Question: In this code snippet, 'SqlTypes.BinaryTypes' is a list of '(String, Int)' tuples.
'''
"process binary types" >> {
SqlTypes.BinaryTypes.foreach(sqlType => {
val label = sqlType._1
val value = sqlType._2
s"$label" in new ABinaryColumnHandler {
handler.canProcess(value) should beTrue
}
})
"for all of them" in new ABinaryColumnHandler {
handler should processTypes(SqlTypes.BinaryTypes)
}
}
'''
The first part, where the 'foreach' is, creates a new Example for each element of the list, and runs the simple test. The second part calls a custom matcher:
'''
def processTypes(typeList: List[(String, Int)]): Matcher[ColumnHandler] = (handler: ColumnHandler) => {
forall(typeList) { sqlType =>
val value = sqlType._2
handler.canProcess(value) should beTrue
}
}
'''
The first part won't run without another example defined after it, because the return of that 'foreach' is 'Unit' and not 'Example' or 'Fragment'. I tried the second way because it seems much more straightforward, but I can't get its output to be structured the way I want, which is like this (in IntelliJ, but would look similar in SBT):

What I really want is for Specs2 to output the same in both cases, or be more like
'''
process binary types
for all of them
BINARY
VARBINARY
LONGBINARY
'''
How can I adjust how the latter example runs to output the way I want?
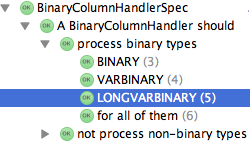
Answer: A block using '>>' and returning 'Unit' is ambiguous. Do you want to create examples or to create expectations?
'''
// is it this?
"several examples" >> {
Seq(1, 2).foreach { i => s"example $i" >> { 1 must_== 1 } }
}
// or that?
"several expectations" >> {
Seq(1, 2).foreach { i => i must_== i }
}
'''
In order to resolve the ambiguity you need to use one of those 2 methods:
- 'examplesBlock'- 'Result.unit'
Like this:
'''
class TestSpec extends org.specs2.mutable.Specification {
"process binary types" >> examplesBlock {
List("BINARY", "VARBINARY").foreach { label =>
s"$label" in new ABinaryColumnHandler {
Result.unit(Seq(1, 2).foreach(i => i must_== i))
}
}
}
trait ABinaryColumnHandler extends Scope
}
'''
There is a note about those 2 methods in the <URL>.